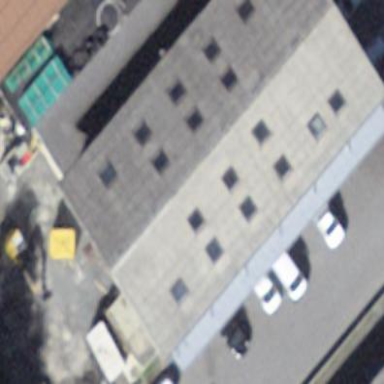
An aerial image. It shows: Building housing car repair shop and car rental service.